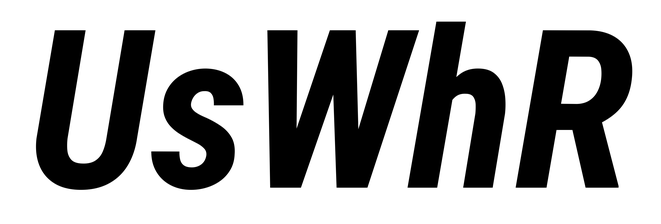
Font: Roboto-Italic_Condensed_Bold_Italic